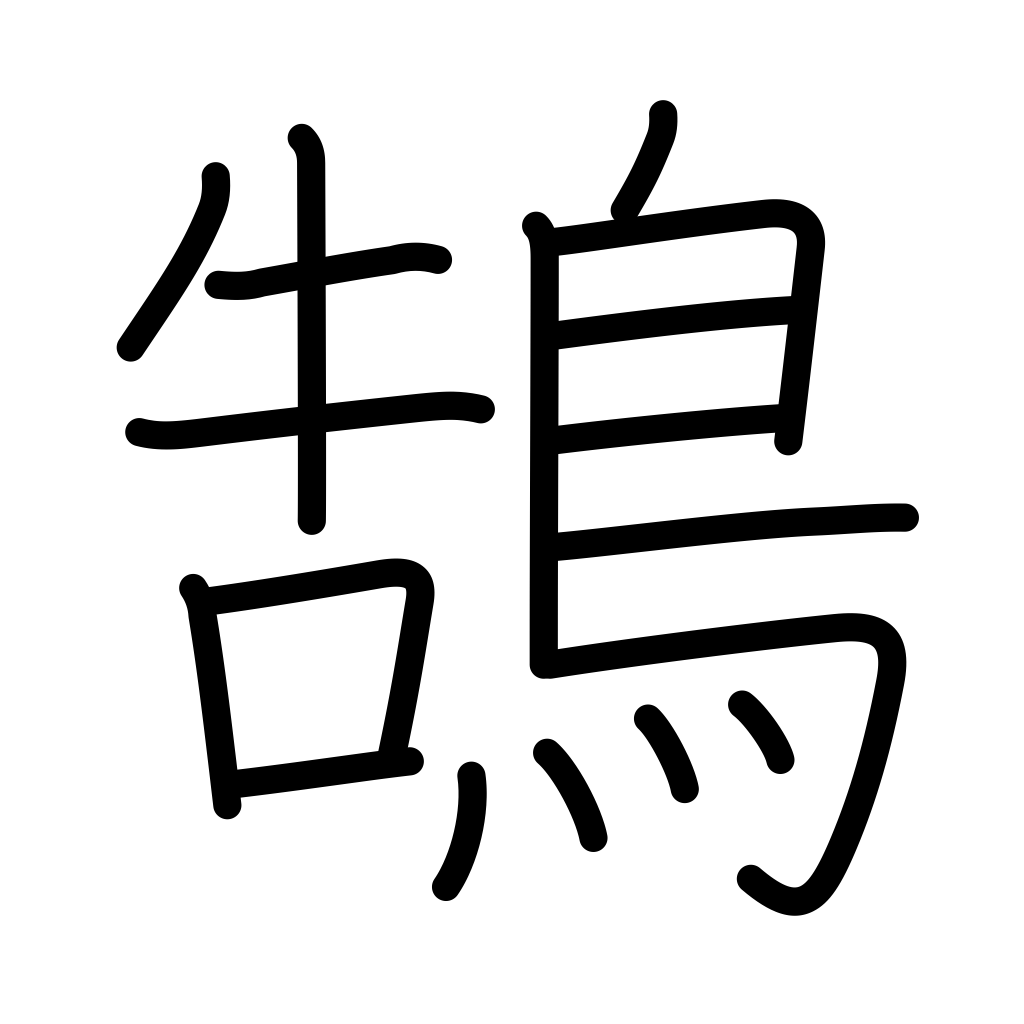
Meaning: swan